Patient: sex F, age 31
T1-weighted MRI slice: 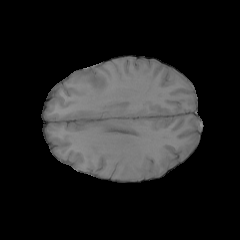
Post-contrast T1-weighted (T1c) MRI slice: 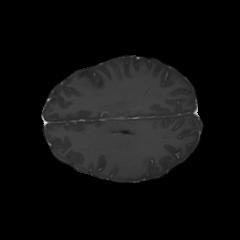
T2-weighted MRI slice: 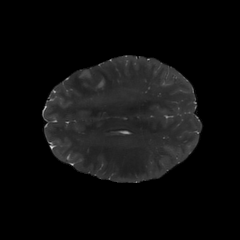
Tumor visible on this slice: yes
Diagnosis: Astrocytoma, IDH-mutant
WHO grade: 2